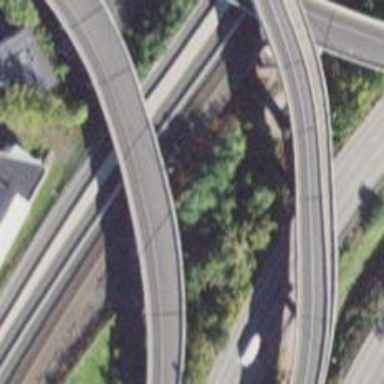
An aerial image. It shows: Asphalt busway.